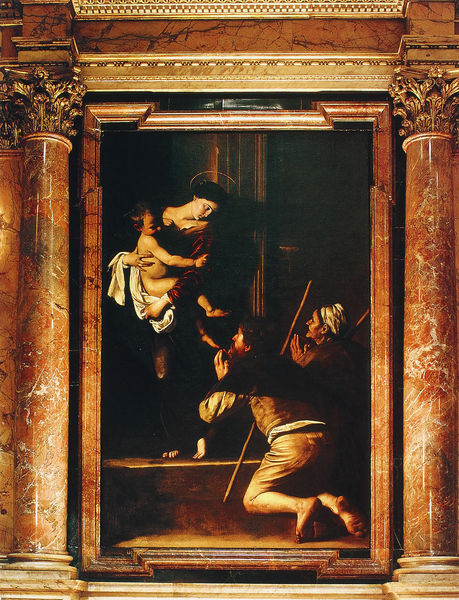
Titel: Madonna dei Pellegrini
Künstler: Michelangelo Merisi da Caravaggio
Standort: Rom, S. Agostino, Capella Cavalletti (EU - I - Latium)
Schlagwörter: dunkel, nackt, frau, hell, männer, säulen, kind, baby, kapitelle, heiligenschein, christus, chiaroscuro, maria, korinthisch, anbetung, hirten, akanthus, anbetend, caravaggio